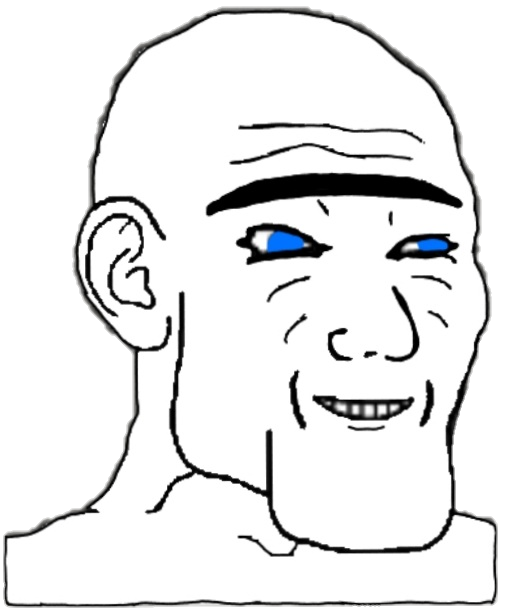
Label: 5_Grey_Chad